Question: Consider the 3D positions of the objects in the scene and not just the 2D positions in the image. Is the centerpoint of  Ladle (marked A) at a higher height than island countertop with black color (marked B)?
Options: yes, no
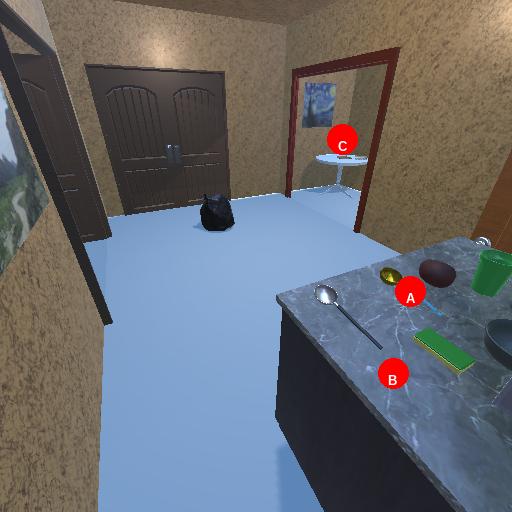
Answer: yes